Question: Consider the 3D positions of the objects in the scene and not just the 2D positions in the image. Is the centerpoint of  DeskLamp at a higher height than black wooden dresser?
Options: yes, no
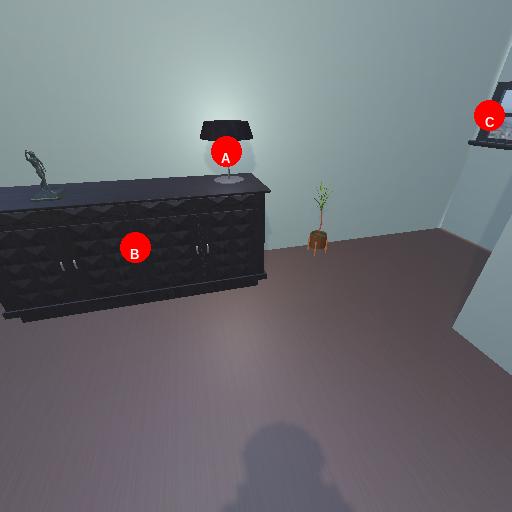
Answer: yes